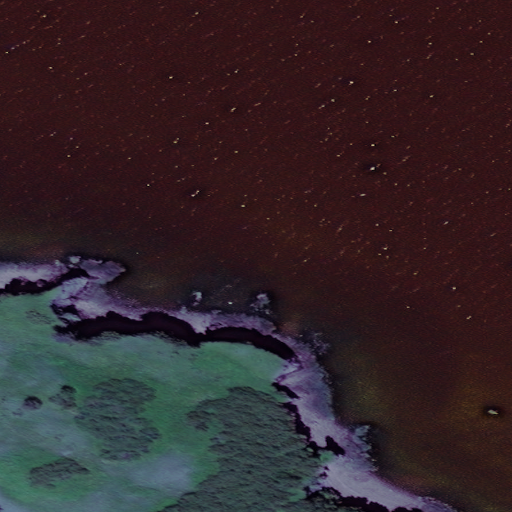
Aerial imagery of cape in Alaska named Rolling Point containing only unknown